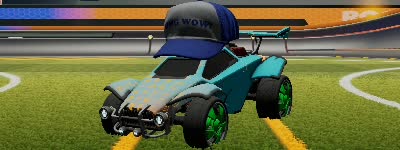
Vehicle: octane